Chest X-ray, AP view. Patient: 25 years old, sex M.
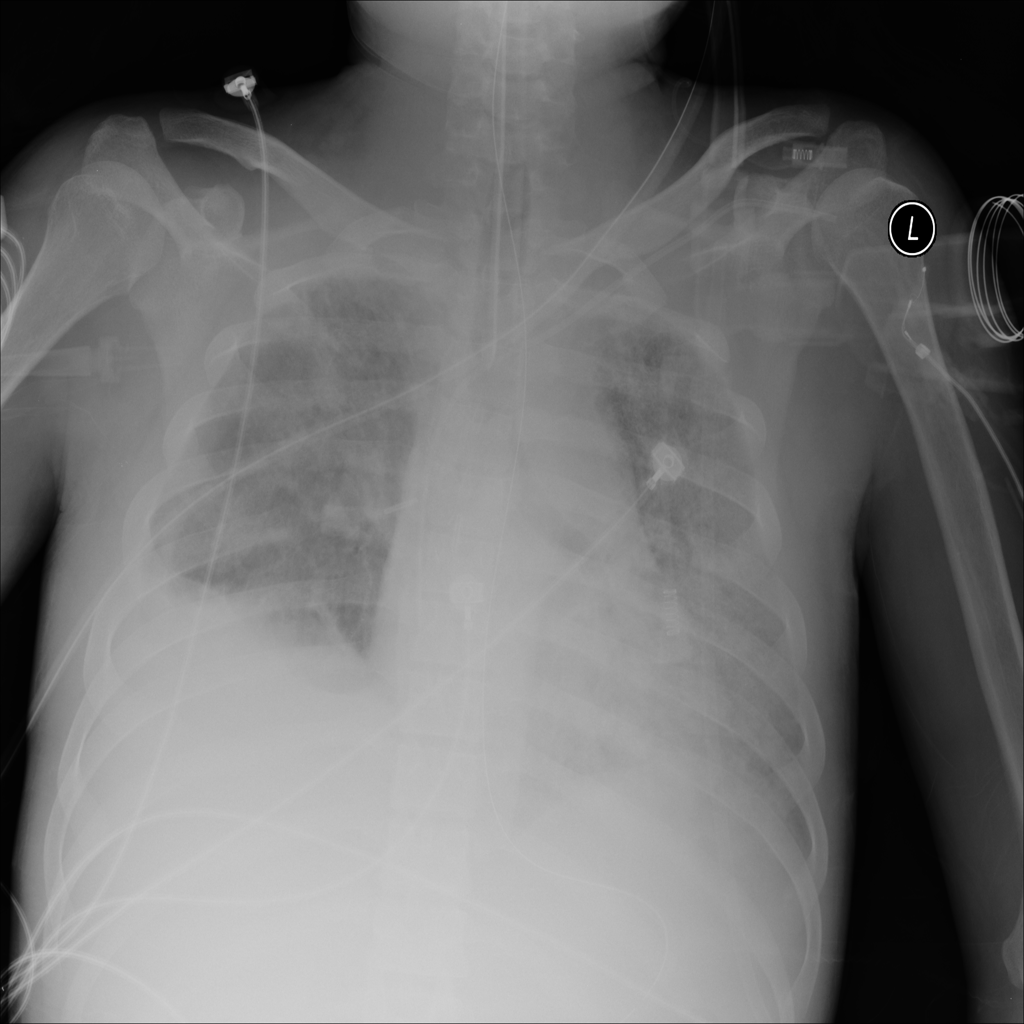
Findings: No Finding